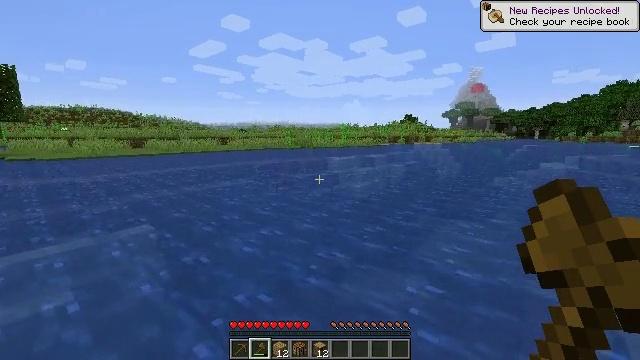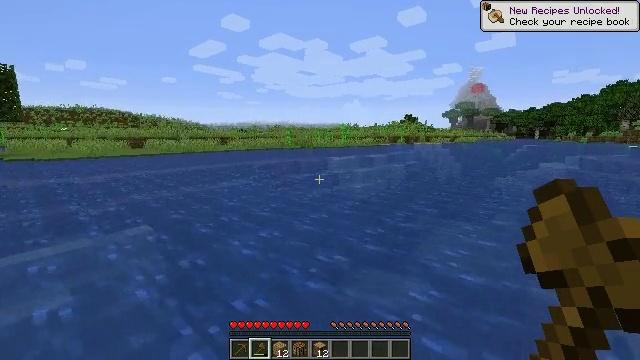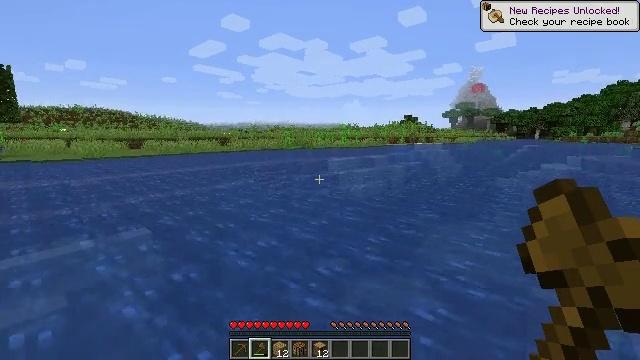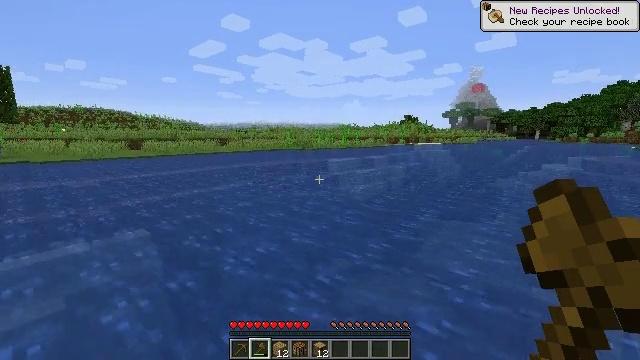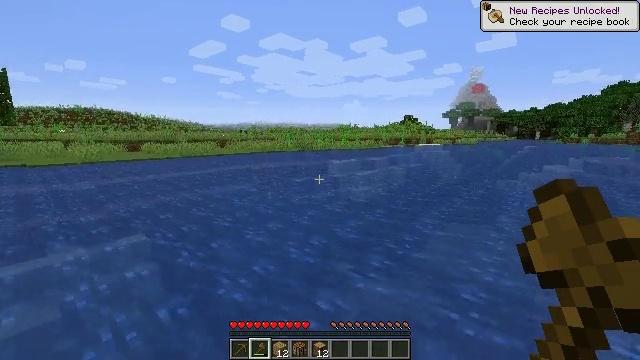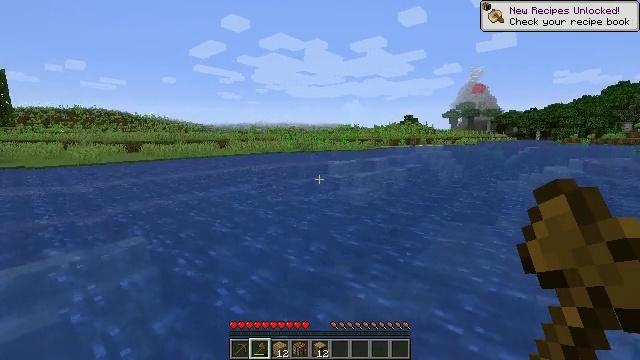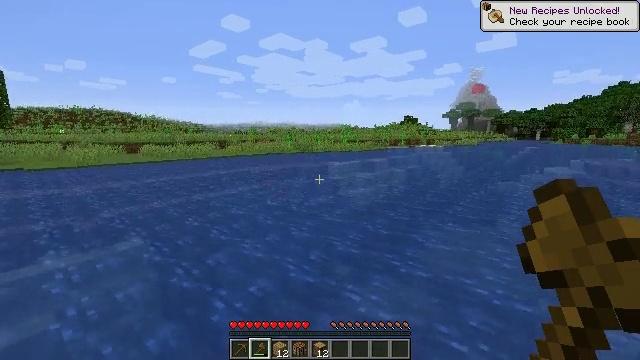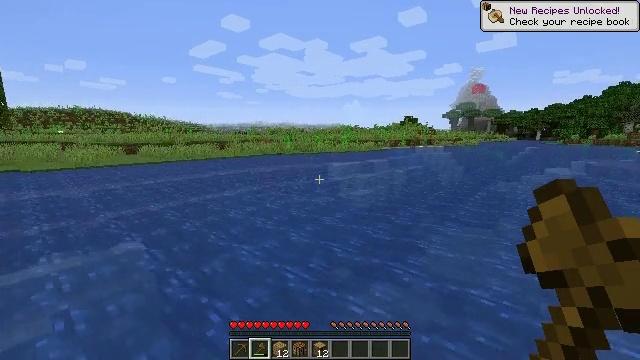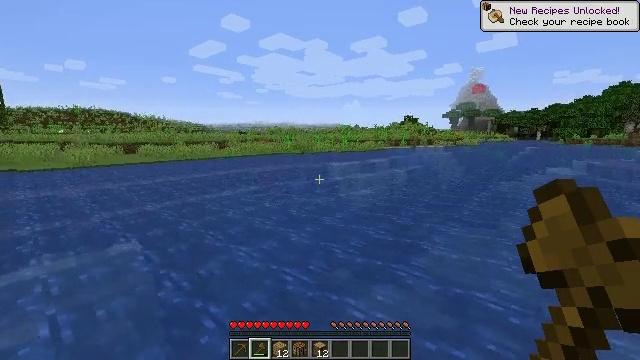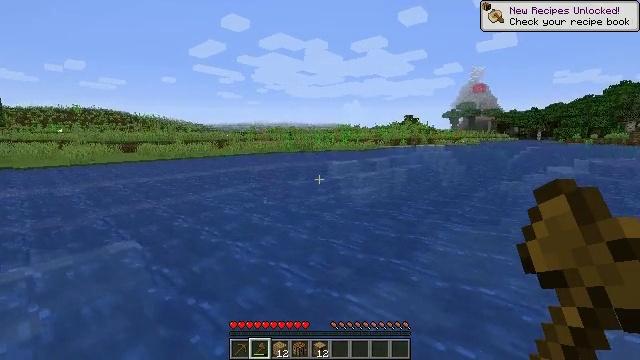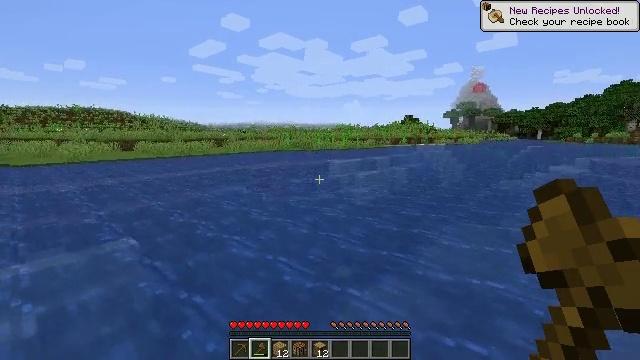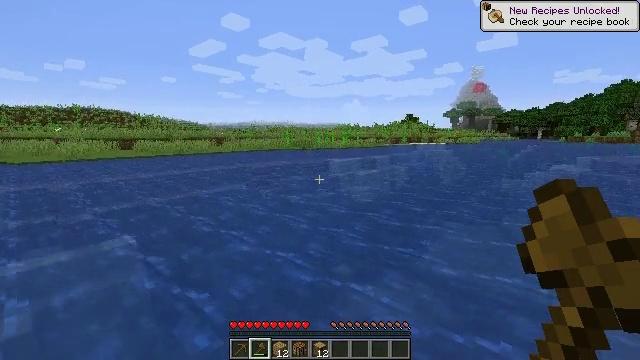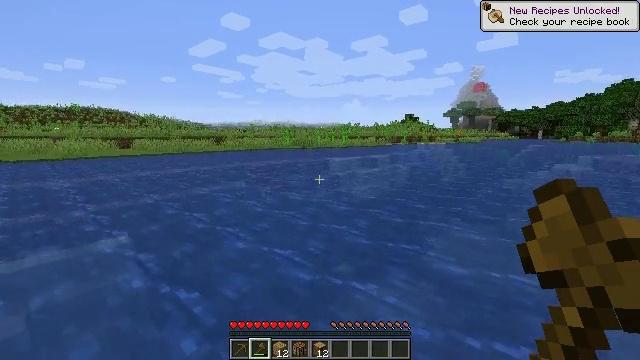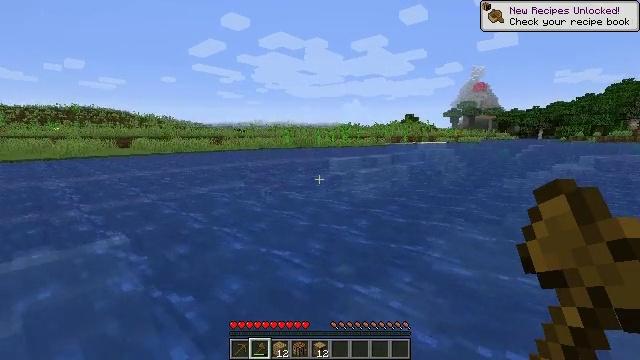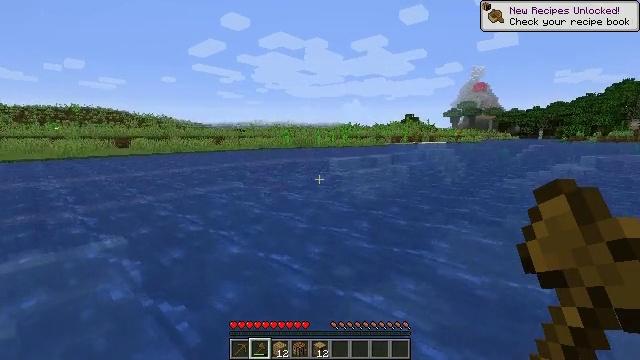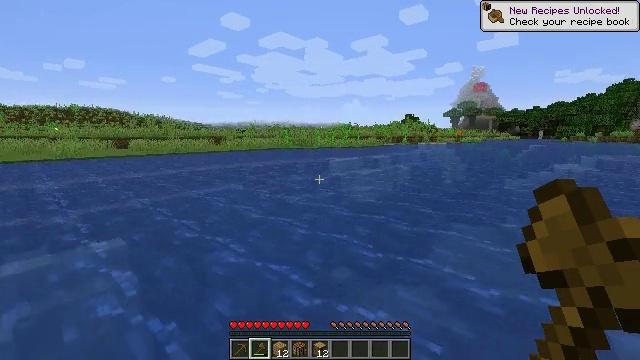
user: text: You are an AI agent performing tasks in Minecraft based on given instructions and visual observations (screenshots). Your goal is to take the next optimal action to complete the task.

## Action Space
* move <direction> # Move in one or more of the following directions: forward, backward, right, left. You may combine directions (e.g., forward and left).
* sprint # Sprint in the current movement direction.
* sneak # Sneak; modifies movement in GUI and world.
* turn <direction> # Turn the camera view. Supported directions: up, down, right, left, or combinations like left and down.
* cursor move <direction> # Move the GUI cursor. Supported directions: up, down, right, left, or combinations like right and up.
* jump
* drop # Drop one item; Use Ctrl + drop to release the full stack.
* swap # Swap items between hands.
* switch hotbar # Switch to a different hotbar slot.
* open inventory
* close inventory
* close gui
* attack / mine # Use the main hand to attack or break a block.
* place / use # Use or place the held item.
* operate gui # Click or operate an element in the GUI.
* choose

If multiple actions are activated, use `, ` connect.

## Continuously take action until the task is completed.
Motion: motion action
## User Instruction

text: Retrieve sunflower in your inventory.
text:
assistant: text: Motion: move forward, jump
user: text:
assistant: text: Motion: move forward, jump
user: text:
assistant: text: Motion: move forward, jump
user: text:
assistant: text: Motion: move forward, jump
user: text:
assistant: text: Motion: move forward, jump
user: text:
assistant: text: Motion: move forward, jump
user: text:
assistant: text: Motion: move forward, jump
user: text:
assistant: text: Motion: move forward, jump
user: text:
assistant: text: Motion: move forward, jump
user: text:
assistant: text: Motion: move forward, jump
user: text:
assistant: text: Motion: move forward, jump
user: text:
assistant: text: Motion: move forward, jump
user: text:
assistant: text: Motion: move forward, jump
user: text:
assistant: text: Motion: move forward, jump
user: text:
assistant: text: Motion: move forward, jump
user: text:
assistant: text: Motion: move forward, jump
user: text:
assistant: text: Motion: move forward, jump
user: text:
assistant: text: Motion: move forward, jump
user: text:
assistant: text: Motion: move forward, jump
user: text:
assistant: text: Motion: move forward, jump
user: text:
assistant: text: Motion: move forward, jump
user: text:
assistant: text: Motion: move forward, jump
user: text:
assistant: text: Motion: move forward, jump
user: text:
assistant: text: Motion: move forward, jump
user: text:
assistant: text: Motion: move forward, jump
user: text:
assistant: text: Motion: move forward, jump
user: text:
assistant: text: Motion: move forward, jump
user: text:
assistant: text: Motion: move forward, jump
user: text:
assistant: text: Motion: move forward, jump
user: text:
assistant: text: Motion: move forward, jump